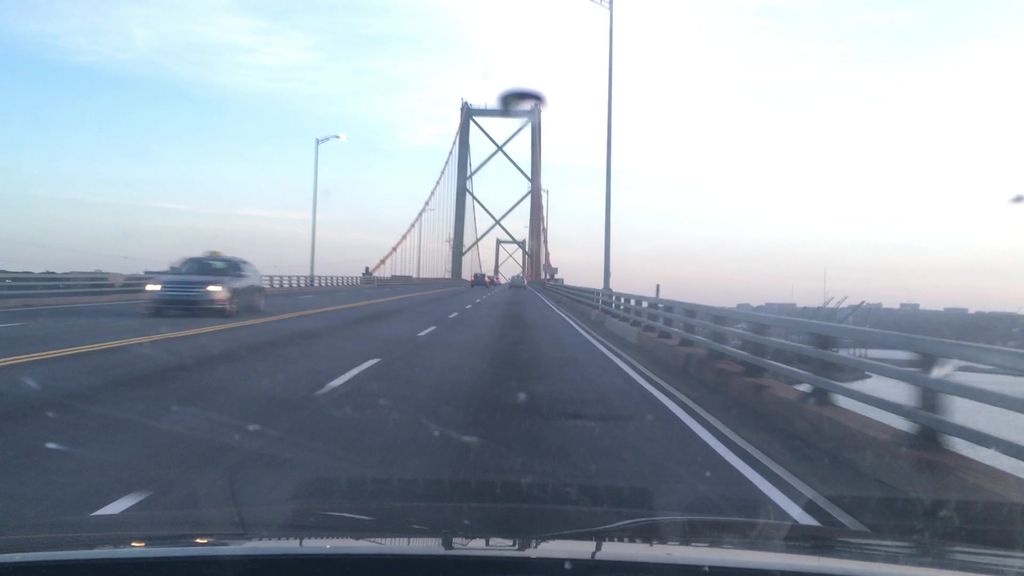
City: halifax